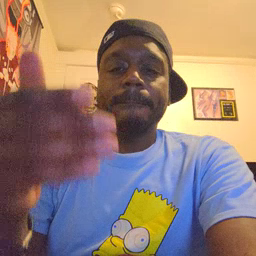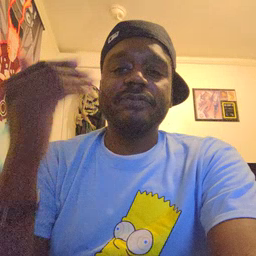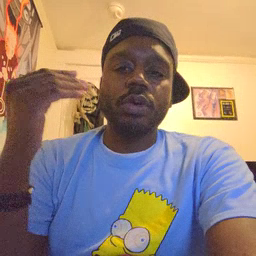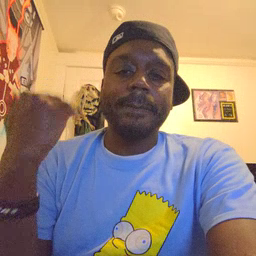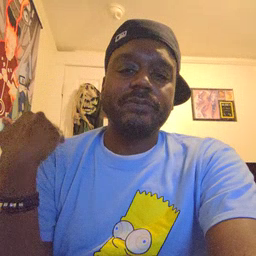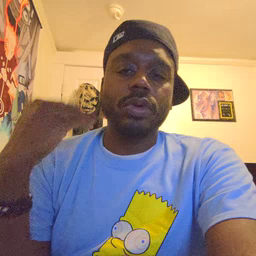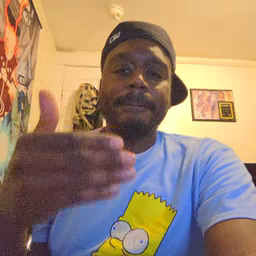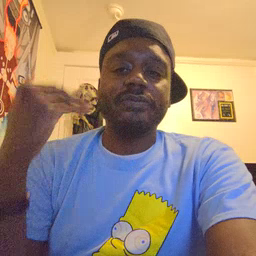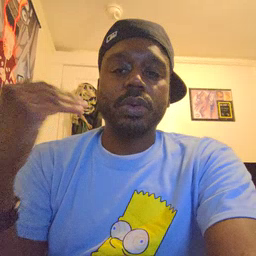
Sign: before